Field crop: maize
Growth stage: 2
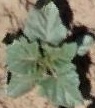
Species: datura